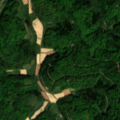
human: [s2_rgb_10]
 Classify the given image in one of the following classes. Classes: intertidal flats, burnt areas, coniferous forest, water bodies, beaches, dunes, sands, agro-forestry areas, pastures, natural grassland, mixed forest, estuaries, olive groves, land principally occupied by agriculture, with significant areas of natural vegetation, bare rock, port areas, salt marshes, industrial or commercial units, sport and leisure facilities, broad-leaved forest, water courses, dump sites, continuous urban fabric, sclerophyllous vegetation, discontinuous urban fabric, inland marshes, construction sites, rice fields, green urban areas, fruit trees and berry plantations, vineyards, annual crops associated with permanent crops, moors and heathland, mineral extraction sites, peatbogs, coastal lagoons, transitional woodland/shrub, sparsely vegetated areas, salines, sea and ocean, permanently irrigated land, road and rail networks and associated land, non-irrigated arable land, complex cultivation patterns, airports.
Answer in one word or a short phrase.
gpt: discontinuous urban fabric, complex cultivation patterns, broad-leaved forest